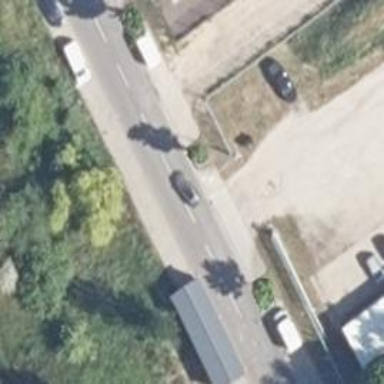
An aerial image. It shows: Gravel driveway for service vehicles.